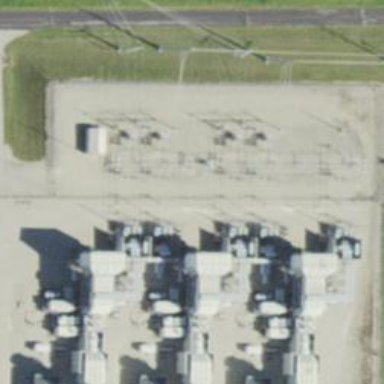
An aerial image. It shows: Gas turbine generator.